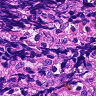
Metastatic tissue present: no